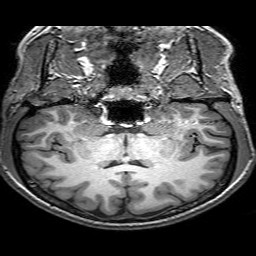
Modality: T1w
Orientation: sagittal
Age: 23
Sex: female
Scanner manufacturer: philips
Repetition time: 0.008928 s
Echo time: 0.0046 s